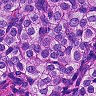
Metastatic tissue present: yes